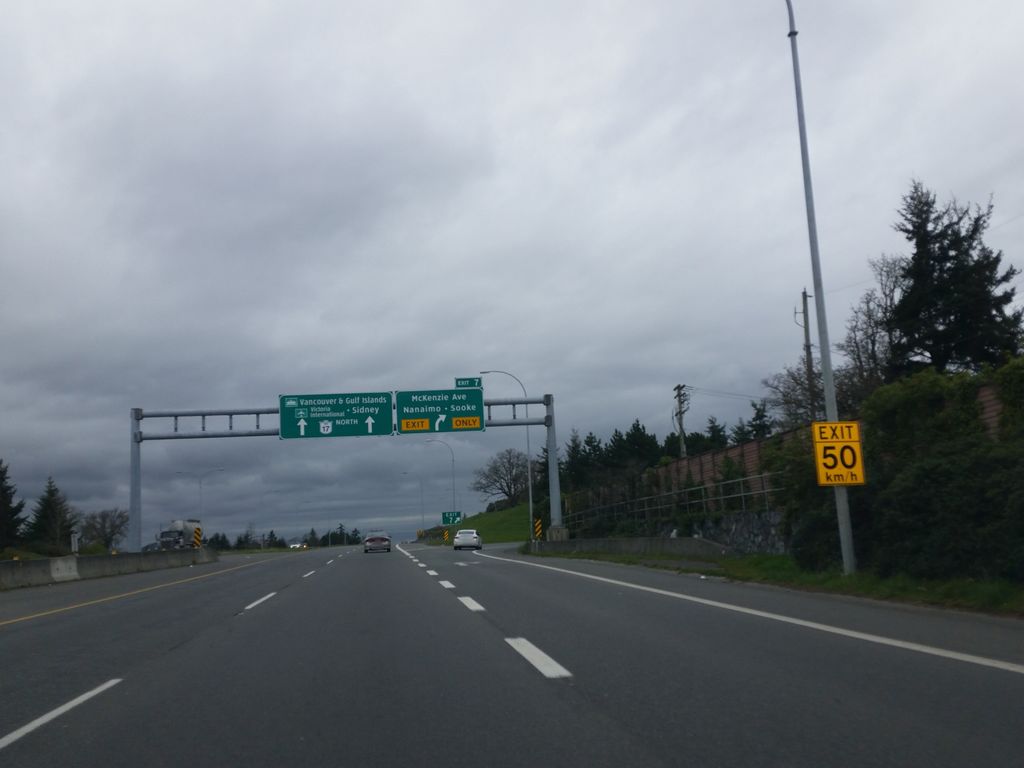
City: victoria